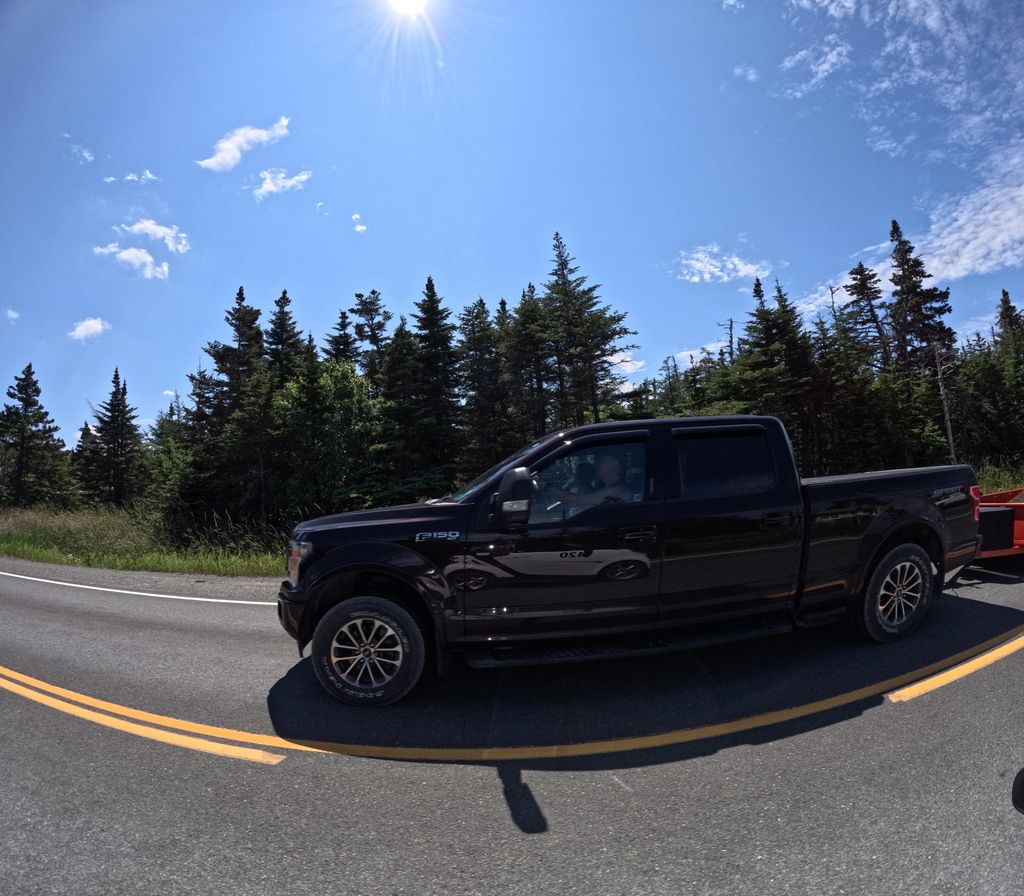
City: st_johns